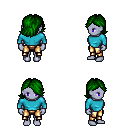
a pixel art fantasy rpg character, female body template, dark elf, purple skin, teal long-sleeve shirt, gold greaves, green swoop hairstyle, four views (front, back, left, right), 2x2 character sprite sheet, small pixel art, hard edges, no anti-aliasing